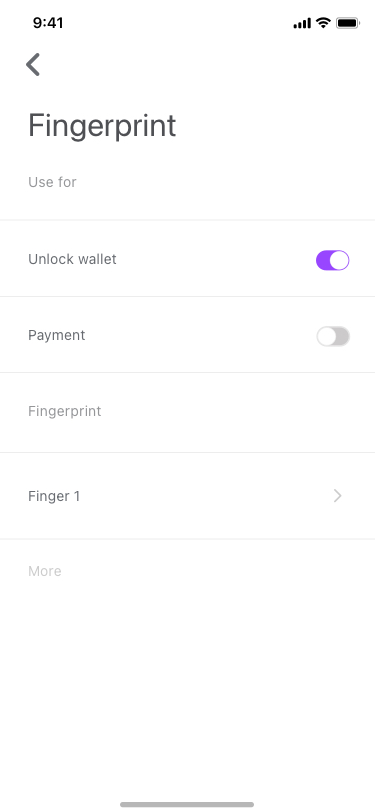
Text in this UI design:
Fingerprint
Unlock wallet
Payment
Finger 1
Use for
Fingerprint
More